Question: I'm quite new on angular and I was creating a login page, my problem is I'd like to create a login page without show any other components besind and once I got the response 200 redirect to the other component:
my app.component.html is:
'''
<nav>
<p-tabView (onChange)="onClick($event)">
<p-tabPanel header="Random " routerLink="/random" >
</p-tabPanel>
<p-tabPanel header="Manifacture" routerLink="/Manifacture">
</p-tabPanel>
<p-tabPanel header="Add" routerLink="/add">
</p-tabPanel>
<router-outlet></router-outlet>
</p-tabView>
</nav>
'''
my app.router:
'''
{ path: '', redirectTo: '/login', pathMatch: 'full' },
{ path: 'login', component: LoginComponent },
{ path: 'register', component: RegisterComponent },
{ path: 'random', component: RandomPComponent },
{ path: 'Manufacuter', component: ManufactureComponent }
....
'''
What can I see on my angular is:

I know the problem is my main page with the tab-view componet but I want are invisible until is logged in, and I'd like to know if is correct to add the tab-view in the app.component or shoud I create another component (and an other router) to show as I want
Thanks to all, I really appreciate
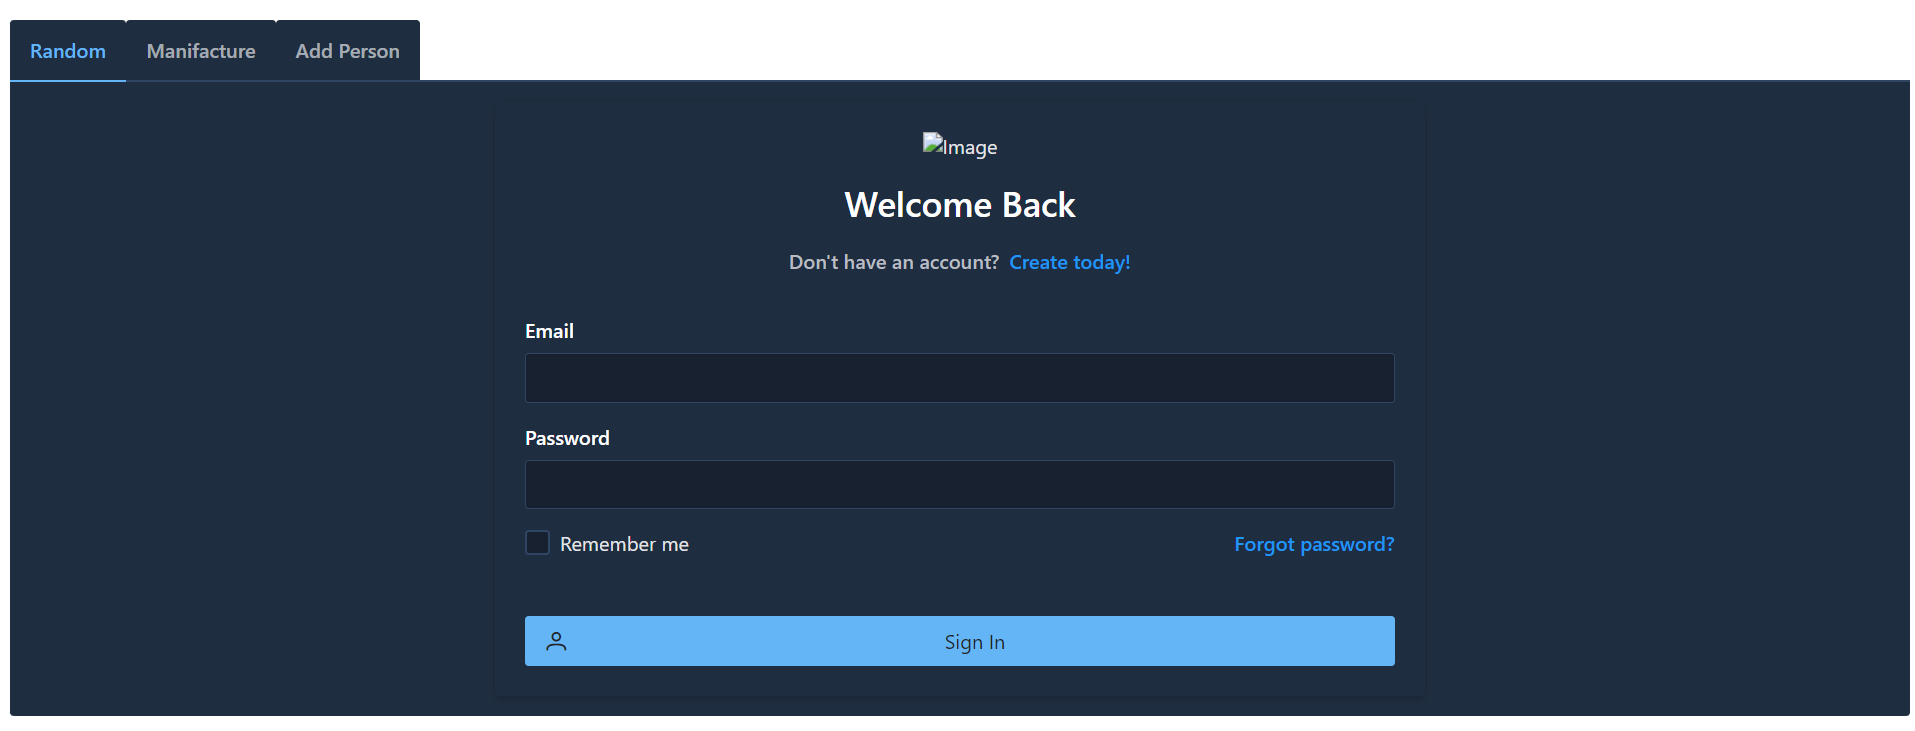
Answer: I suggest you use <URL> to redirect to login page
'''
export class IsLoggedGuard implements CanActivate {
constructor(private loginService: LoginService,
private router: Router,
private activatedRouter: ActivatedRoute) { }
canActivate(activatedRouteSnapshot:ActivatedRouteSnapshot,
routerStateSnapshot: RouterStateSnapshot): Observable<boolean> {
return this.loginService.isLogged().pipe(
map((res: any) => {
...
return res.success;
}),
tap(res => {
if (!res)
{
this.router.navigate(['/login'],
{ queryParams: { returnUrl: routerStateSnapshot.url } });
}
}))
}
}
'''
Then you can to have a app.component
'''
<router-outlet></router-outlet>
'''
And a main.component like your "old app.component"
'''
<nav>
<p-tabView (onChange)="onClick($event)">
....
<router-outlet></router-outlet>
</p-tabView>
</nav>
'''
So, you can use a router like
'''
{ path: 'login', component: LoginComponent },
{ path: '', component:MainComponent, canActivate: [IsLoggedGuard ]
children:[
{ path: 'register', component: RegisterComponent },
{ path: 'random', component: RandomPComponent },
{ path: 'Manufacuter', component: ManufactureComponent }
]
}
'''